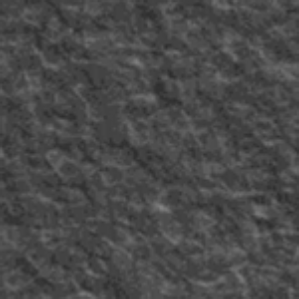
Label: frost